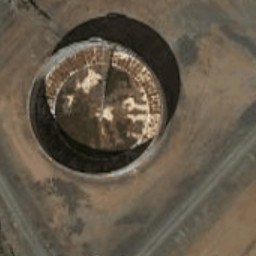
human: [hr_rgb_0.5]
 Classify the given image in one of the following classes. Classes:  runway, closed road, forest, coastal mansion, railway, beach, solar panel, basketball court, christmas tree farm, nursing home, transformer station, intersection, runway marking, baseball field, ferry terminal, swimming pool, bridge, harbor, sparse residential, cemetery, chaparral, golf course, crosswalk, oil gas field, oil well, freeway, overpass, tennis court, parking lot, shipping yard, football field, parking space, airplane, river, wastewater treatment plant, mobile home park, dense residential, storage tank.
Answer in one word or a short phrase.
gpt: storage tank